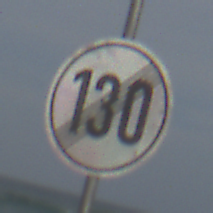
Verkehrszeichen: EndeGeschwindigkeit130
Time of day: MorningAfternoon
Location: Outdoor (Suburban)
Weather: PartlyCloudy
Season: NotSpecified
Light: Natural